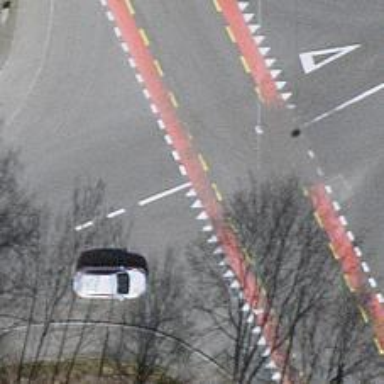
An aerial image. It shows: Road with "give way" sign.